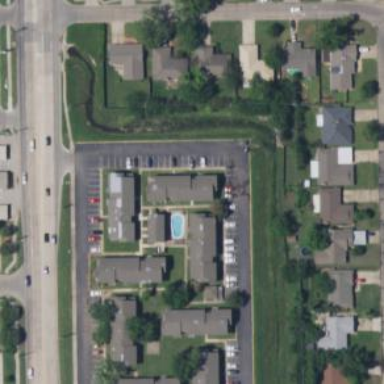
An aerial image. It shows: View of apartments.